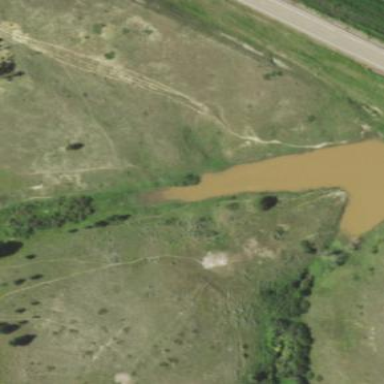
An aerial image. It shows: Reservoir.